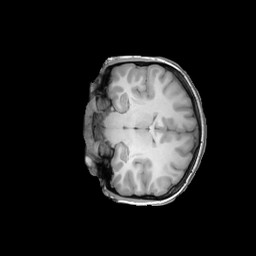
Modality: T1w
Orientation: coronal
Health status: ill
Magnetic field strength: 3 T